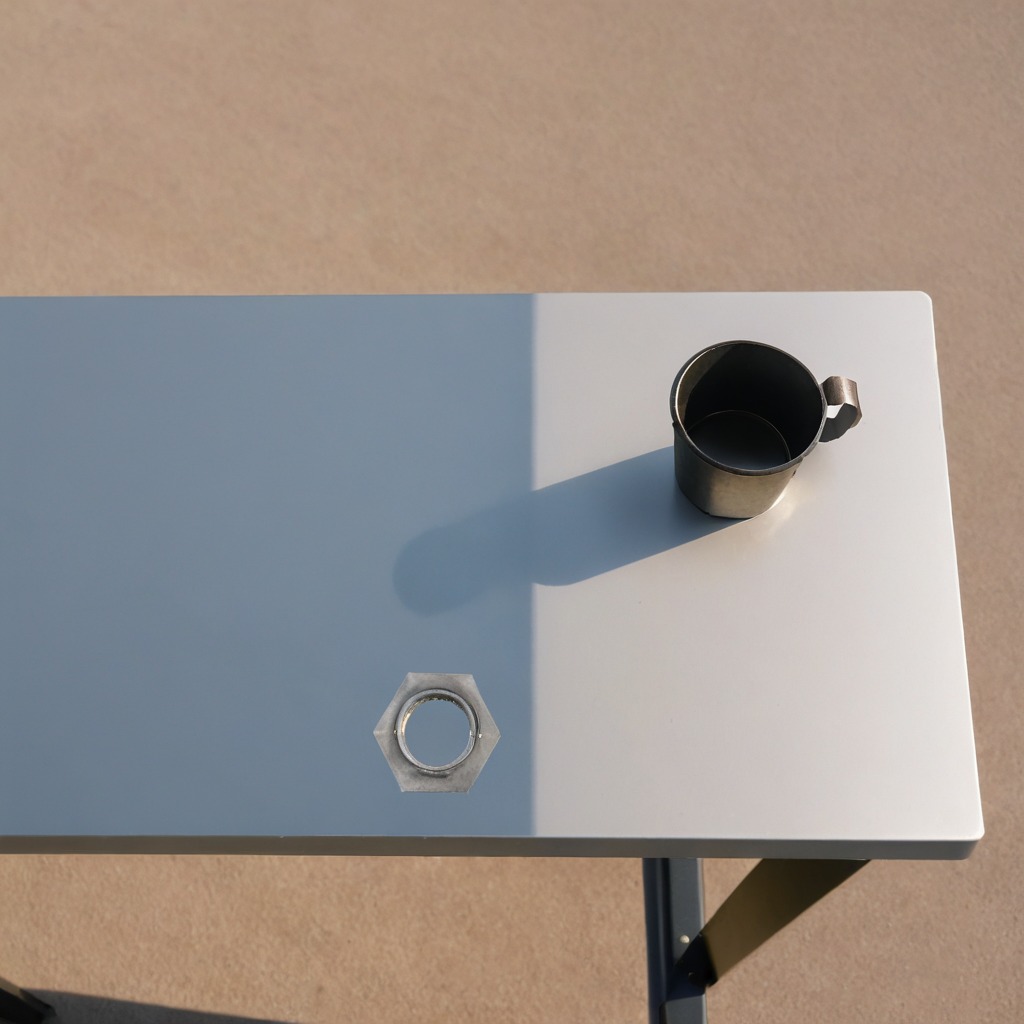
A metal nut is lying on the table.